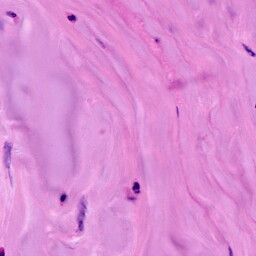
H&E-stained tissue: Breast